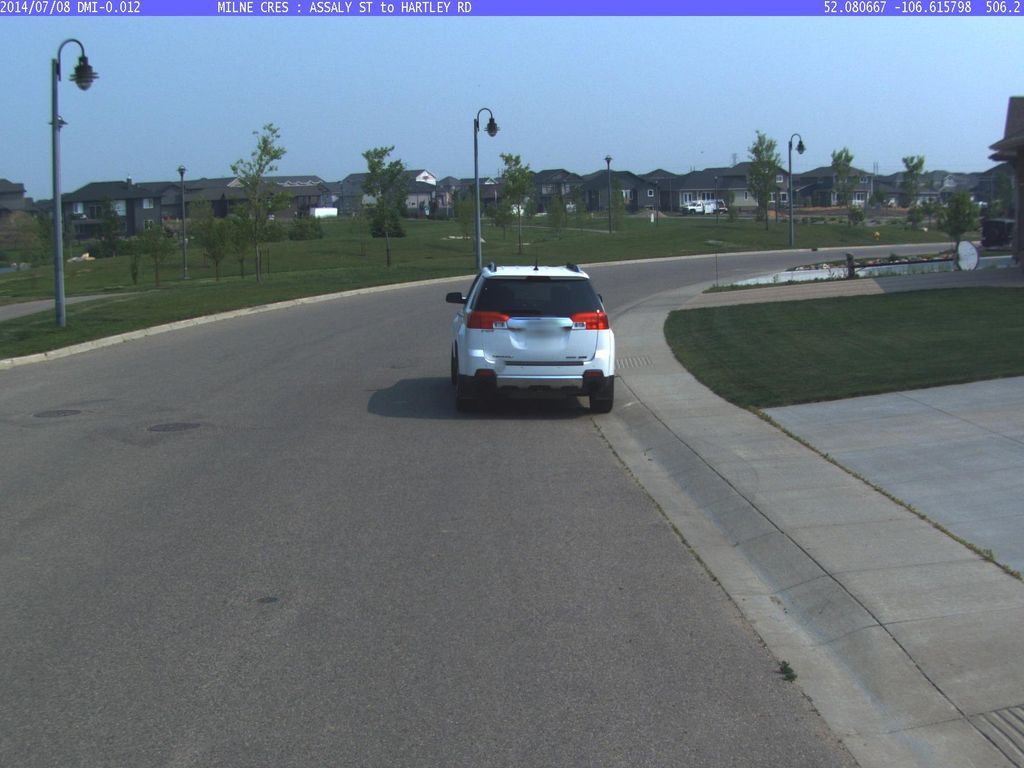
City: saskatoon